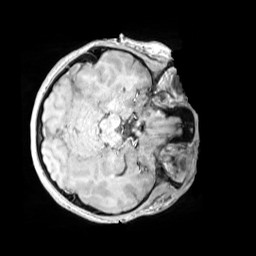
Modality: MP2RAGE
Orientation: axial
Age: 11
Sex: female
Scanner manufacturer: siemens
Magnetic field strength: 3 T
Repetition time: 4 s
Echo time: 0.00303 s